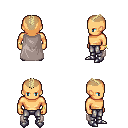
a pixel art fantasy rpg character, male body template, human, tanned skin, gray cape, metal pants, white blonde short mohawk hairstyle, bracelets, metal boots, four views (front, back, left, right), 2x2 character sprite sheet, small pixel art, hard edges, no anti-aliasing